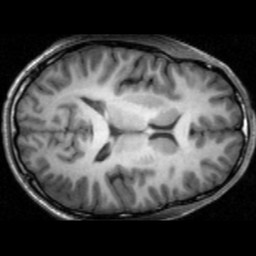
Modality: T1w
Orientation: axial
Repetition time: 0.008948 s
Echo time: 0.001784 s